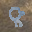
Label: 8